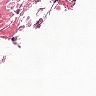
Metastatic tissue present: no